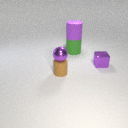
large purple rubber cylinder above large green rubber cylinder